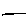
Label: line